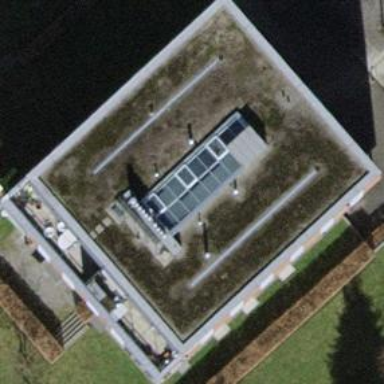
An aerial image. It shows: Residential building with flat roof.